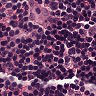
Metastatic tissue present: no